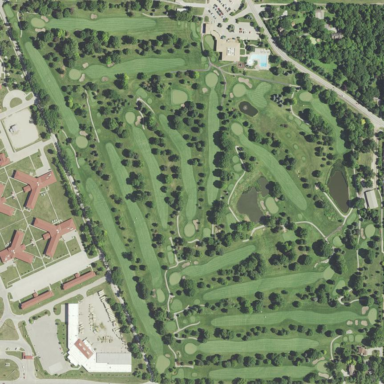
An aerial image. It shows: Golf course.